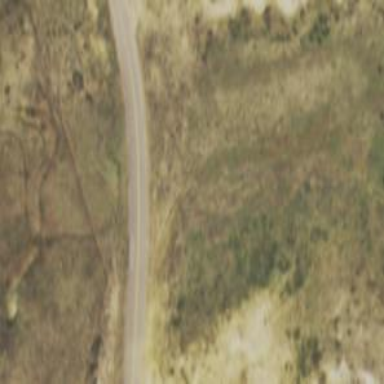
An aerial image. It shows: Tertiary road.